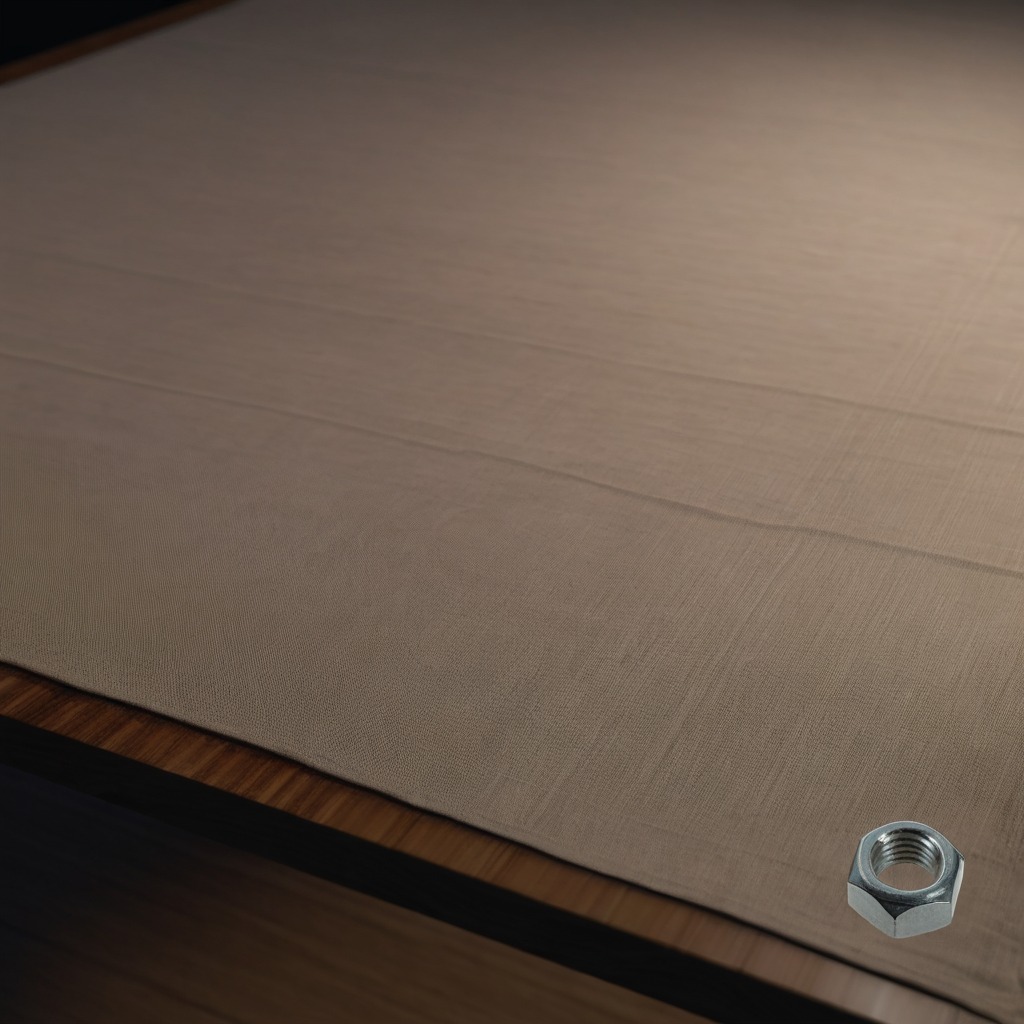
A metal nut is lying on a wooden table inside a workshop at night.